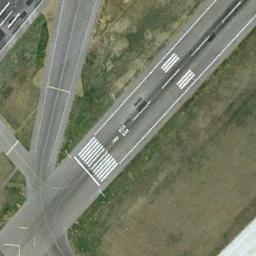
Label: runway